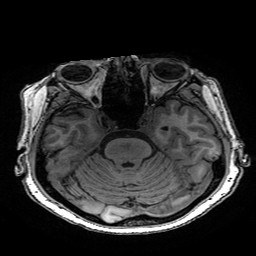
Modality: T1w
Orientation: coronal
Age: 74
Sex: female
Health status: healthy
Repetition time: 2.53 s
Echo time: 0.0034 s